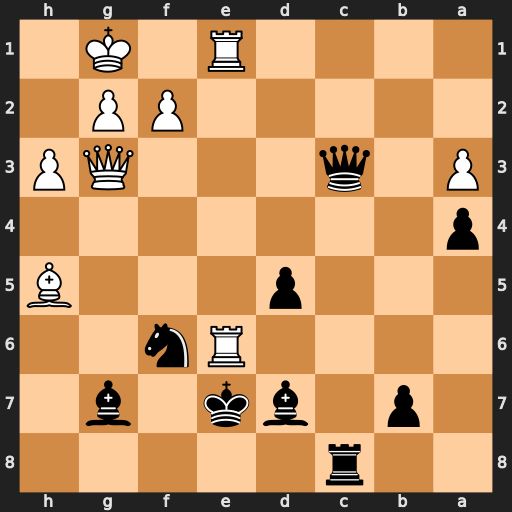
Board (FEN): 2r5/1p1bk1b1/4Rn2/3p3B/p7/P1q3QP/5PP1/4R1K1
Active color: b
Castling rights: -
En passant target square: -
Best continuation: Bxe6 Qxg7+ Kd6